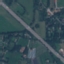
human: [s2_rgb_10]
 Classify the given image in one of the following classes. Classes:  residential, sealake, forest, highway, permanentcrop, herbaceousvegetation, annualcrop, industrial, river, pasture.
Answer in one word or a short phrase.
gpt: Highway